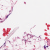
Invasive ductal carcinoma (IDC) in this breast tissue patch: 0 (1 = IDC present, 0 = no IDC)